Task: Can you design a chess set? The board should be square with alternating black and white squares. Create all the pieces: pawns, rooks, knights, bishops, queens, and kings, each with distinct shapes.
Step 3721:
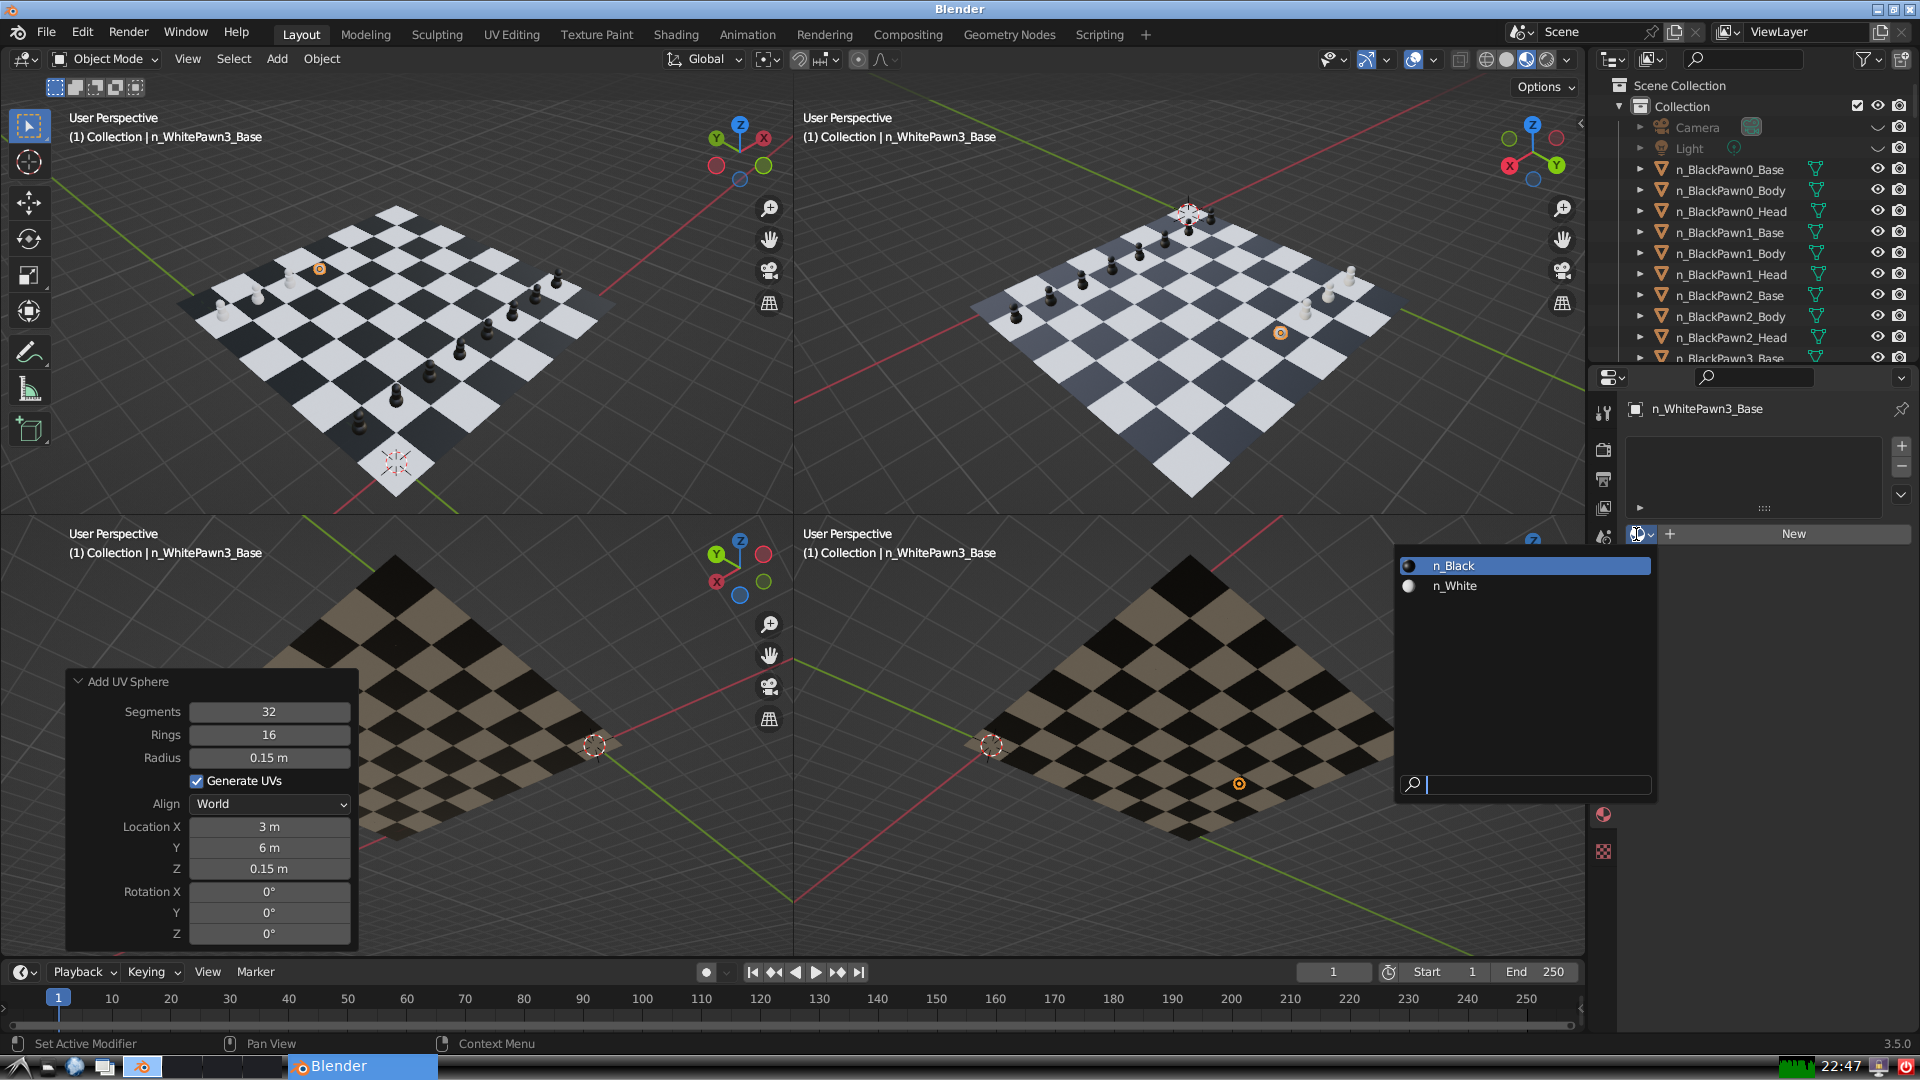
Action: input_text: n_White